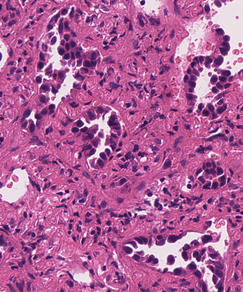
Tumor epithelial tissue: yes
Tumor-associated stroma tissue: yes
Normal tissue: no